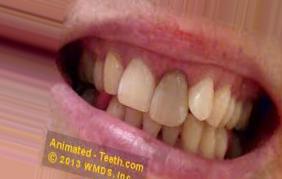
Condition: Tooth Discoloration